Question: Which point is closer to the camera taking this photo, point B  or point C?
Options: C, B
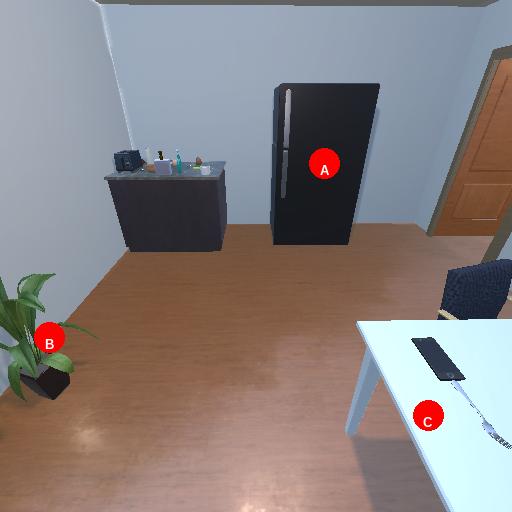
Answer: C